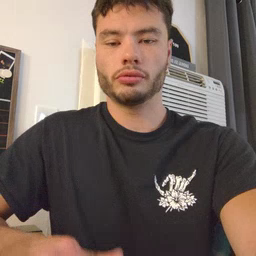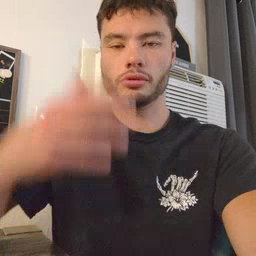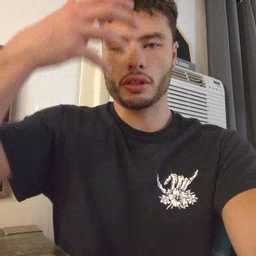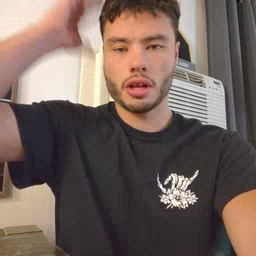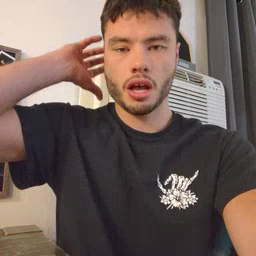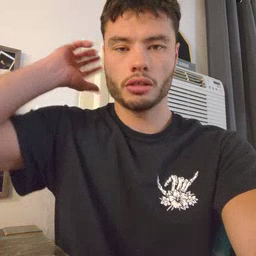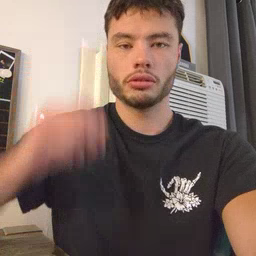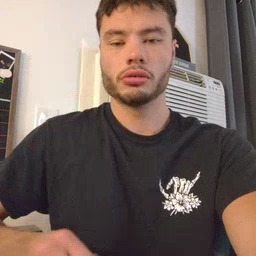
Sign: lion